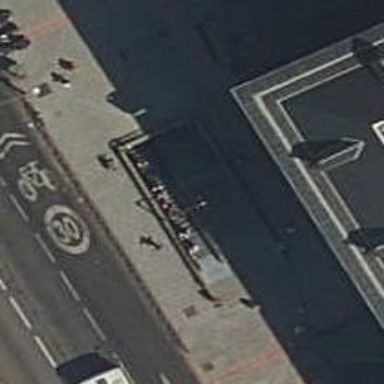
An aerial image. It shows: Subway entrance.